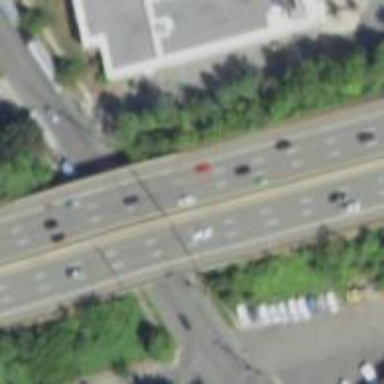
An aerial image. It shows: Bridge on urban freeway/expressway motorway.